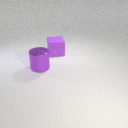
large purple rubber cube to the right of large purple metal cylinder